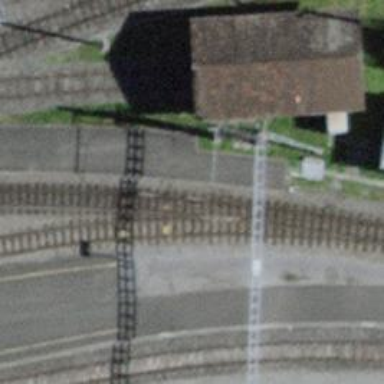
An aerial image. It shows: Narrow gauge railway siding with one track. The railway line is electrified with contact line.